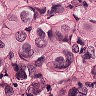
Metastatic tissue present: yes